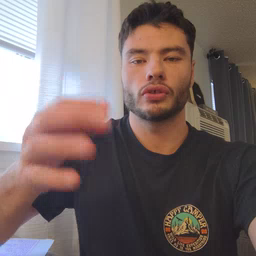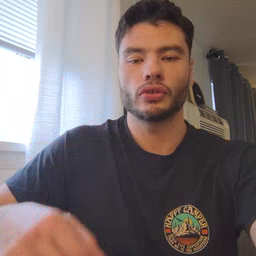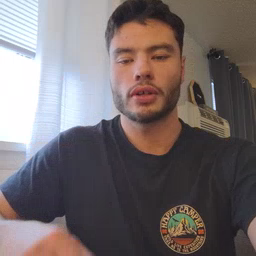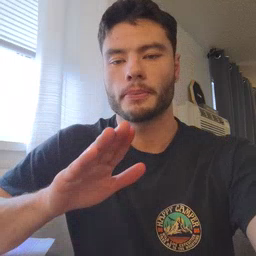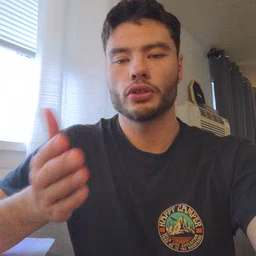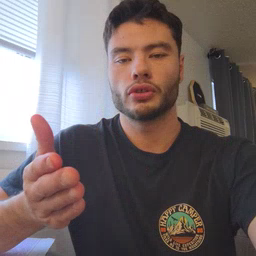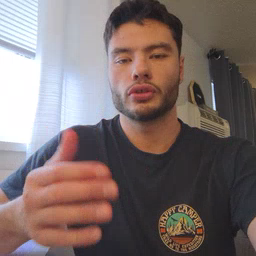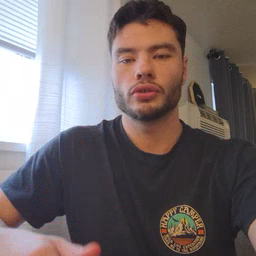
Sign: book